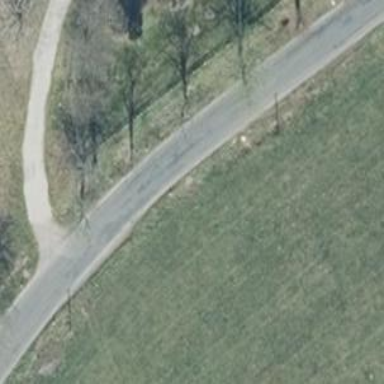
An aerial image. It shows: Avenue lined with broadleaved deciduous trees.